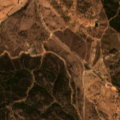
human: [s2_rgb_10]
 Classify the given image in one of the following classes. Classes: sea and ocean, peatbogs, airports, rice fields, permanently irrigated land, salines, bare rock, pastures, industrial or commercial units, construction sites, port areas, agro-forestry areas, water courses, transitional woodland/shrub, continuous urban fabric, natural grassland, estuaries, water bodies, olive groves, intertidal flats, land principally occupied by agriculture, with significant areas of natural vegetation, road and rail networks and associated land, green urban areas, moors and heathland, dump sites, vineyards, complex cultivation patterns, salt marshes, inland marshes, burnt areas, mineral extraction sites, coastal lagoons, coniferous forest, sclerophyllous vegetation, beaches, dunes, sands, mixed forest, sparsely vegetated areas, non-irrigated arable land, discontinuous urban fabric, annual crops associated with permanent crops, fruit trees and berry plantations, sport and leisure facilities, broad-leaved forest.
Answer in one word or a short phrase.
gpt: non-irrigated arable land, broad-leaved forest, transitional woodland/shrub